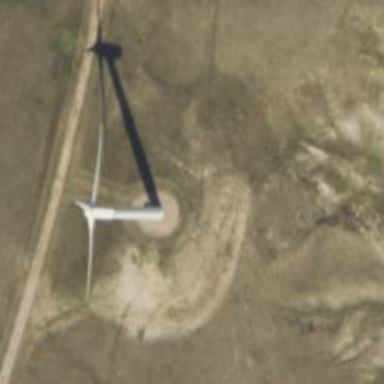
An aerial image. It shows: Wind turbine generating power.